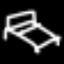
Label: bed